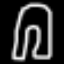
Label: pants